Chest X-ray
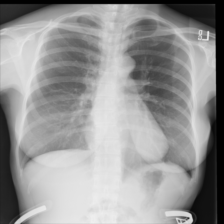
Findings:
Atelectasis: negative
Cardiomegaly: negative
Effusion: negative
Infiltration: negative
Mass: negative
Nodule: negative
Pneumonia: negative
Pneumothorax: negative
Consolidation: negative
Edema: negative
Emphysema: negative
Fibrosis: negative
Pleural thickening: negative
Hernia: negative